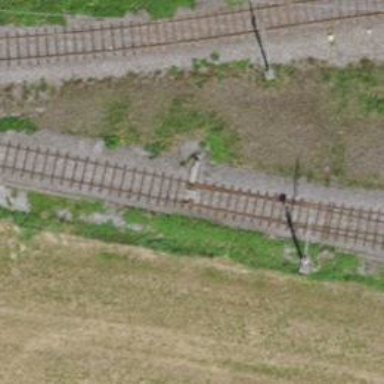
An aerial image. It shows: Railway switch.